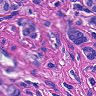
Metastatic tissue present: yes